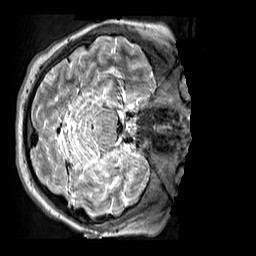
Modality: T2w
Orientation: axial
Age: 13
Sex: female
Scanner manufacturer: siemens
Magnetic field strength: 3 T
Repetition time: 3.2 s
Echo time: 0.408 s